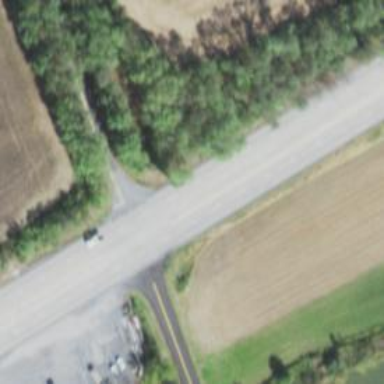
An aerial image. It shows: Asphalt road classified as primary highway with expressway characteristics.